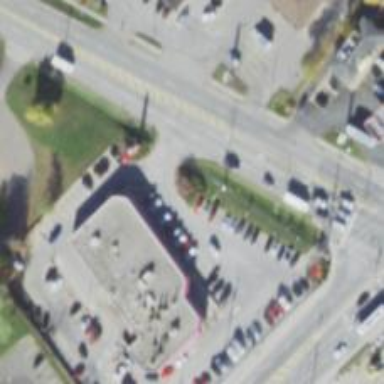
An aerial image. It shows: Commercial building.